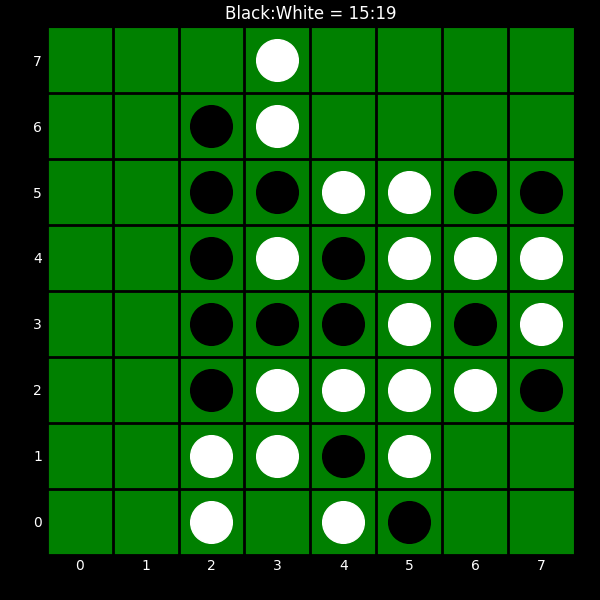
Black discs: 15
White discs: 19